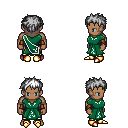
a pixel art fantasy rpg character, male body template, human, dark skin, sash dress, gold greaves, white bedhead hairstyle, cloth bracers, gold boots, four views (front, back, left, right), 2x2 character sprite sheet, small pixel art, hard edges, no anti-aliasing